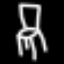
Label: chair